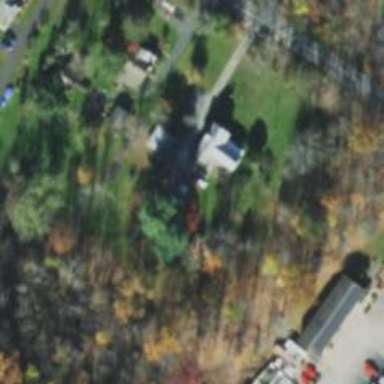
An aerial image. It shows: Driveway.